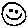
Label: smiley face